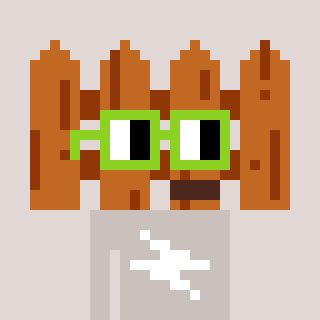
a pixel art character with square light green glasses, a fence-shaped head and a foggrey-colored body on a warm background